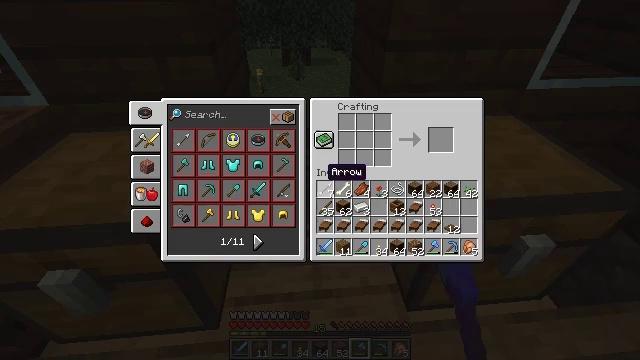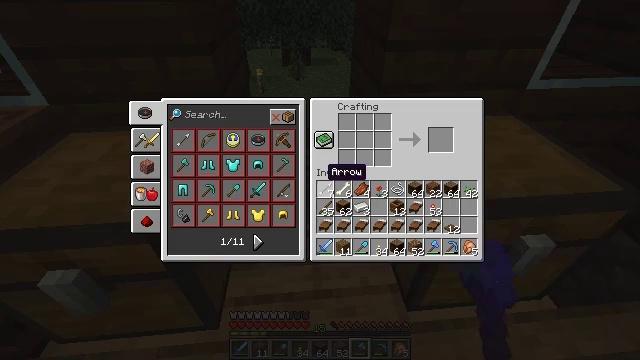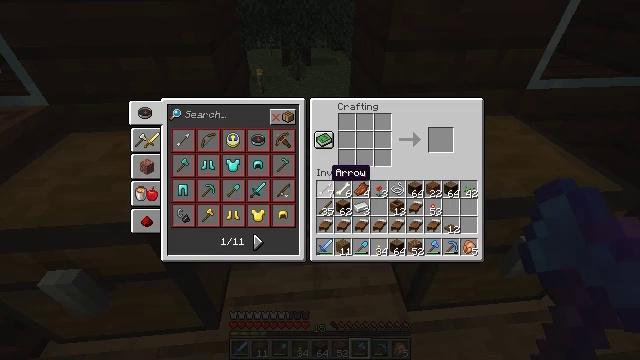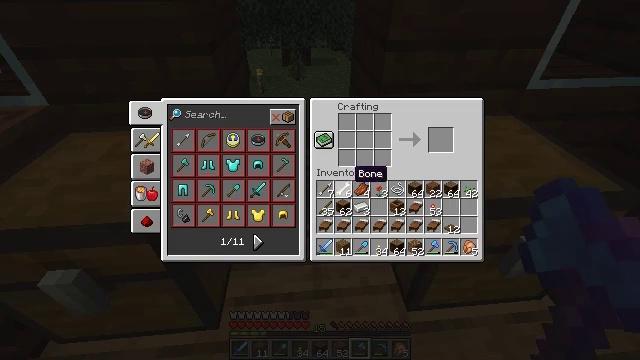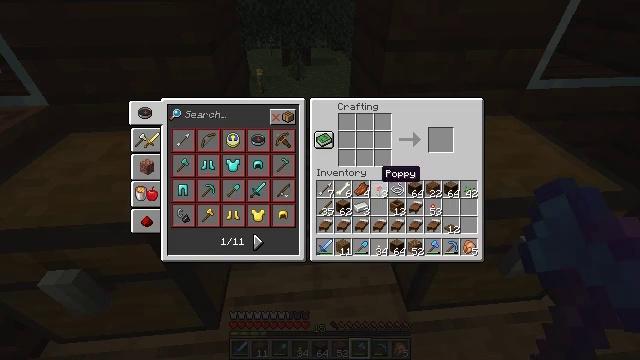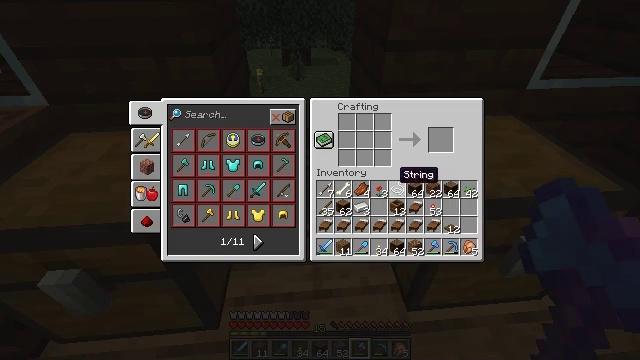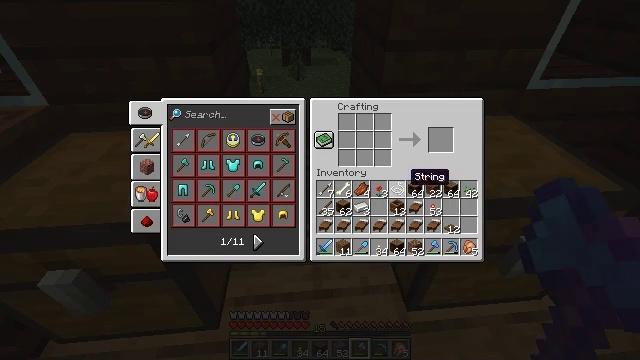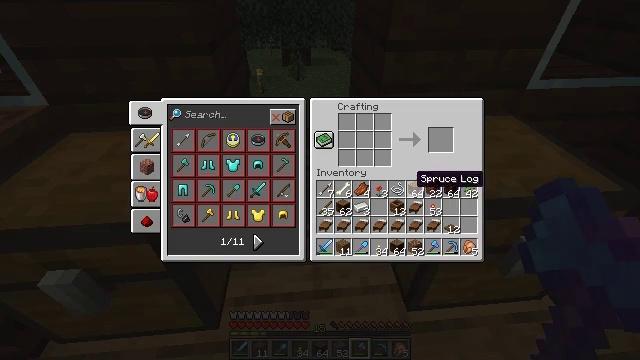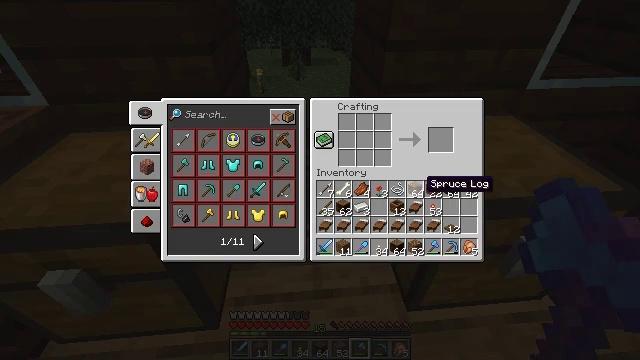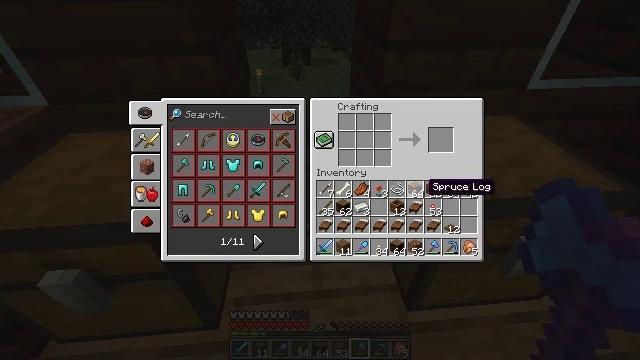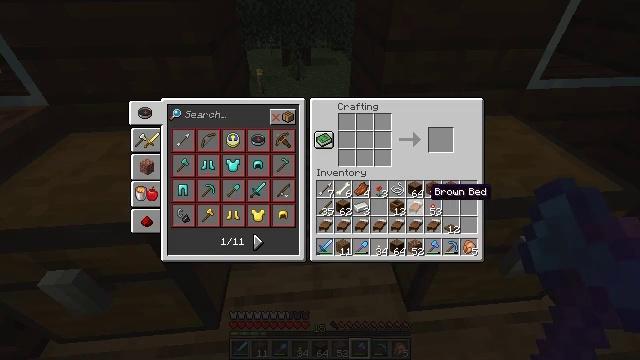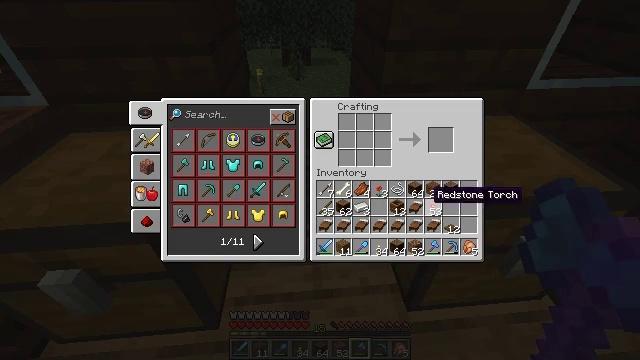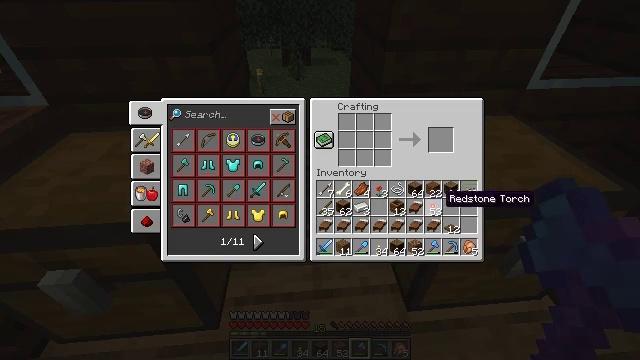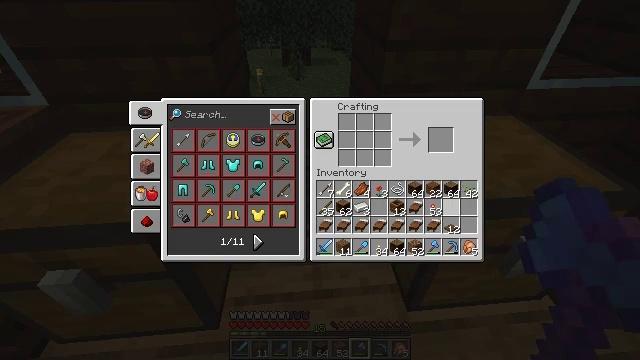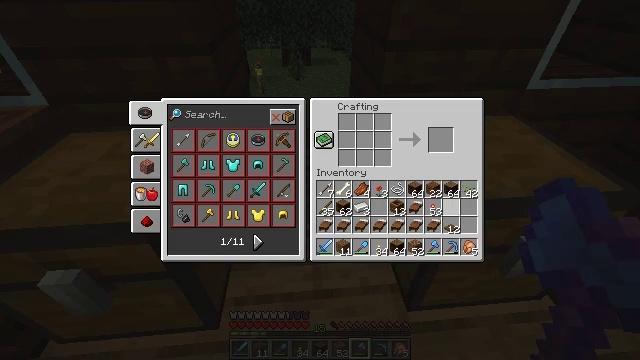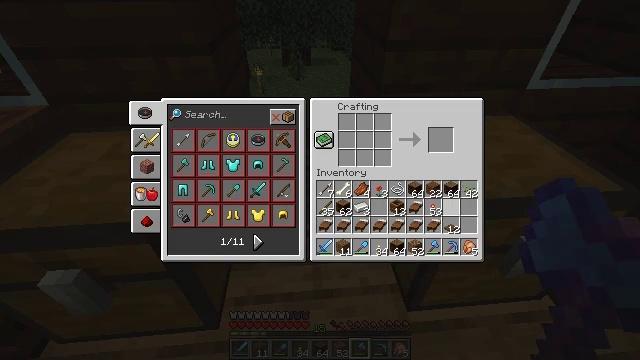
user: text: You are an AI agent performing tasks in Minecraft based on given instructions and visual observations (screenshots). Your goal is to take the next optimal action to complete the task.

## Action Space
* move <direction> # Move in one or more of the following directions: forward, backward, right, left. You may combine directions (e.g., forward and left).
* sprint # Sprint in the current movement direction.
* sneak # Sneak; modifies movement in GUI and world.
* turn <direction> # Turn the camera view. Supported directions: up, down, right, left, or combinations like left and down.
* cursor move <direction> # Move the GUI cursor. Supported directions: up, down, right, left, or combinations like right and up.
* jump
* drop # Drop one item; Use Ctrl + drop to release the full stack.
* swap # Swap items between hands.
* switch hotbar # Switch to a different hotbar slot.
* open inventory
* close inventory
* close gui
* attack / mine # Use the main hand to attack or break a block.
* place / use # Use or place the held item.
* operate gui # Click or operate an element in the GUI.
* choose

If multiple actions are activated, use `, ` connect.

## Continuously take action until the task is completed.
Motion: motion action
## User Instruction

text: Use the crafting table to make a spruce pressure plate.
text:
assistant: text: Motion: no_op
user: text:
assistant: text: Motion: no_op
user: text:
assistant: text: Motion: cursor move right
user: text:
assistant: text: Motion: cursor move right
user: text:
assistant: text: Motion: cursor move right
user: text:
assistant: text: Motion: cursor move right
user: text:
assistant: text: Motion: no_op
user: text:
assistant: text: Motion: cursor move right
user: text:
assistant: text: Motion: no_op
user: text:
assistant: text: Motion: no_op
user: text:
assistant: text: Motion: no_op
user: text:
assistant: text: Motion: cursor move right
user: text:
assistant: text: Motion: no_op
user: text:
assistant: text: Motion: no_op
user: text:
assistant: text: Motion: no_op
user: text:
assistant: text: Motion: no_op
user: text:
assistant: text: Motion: no_op
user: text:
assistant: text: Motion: no_op
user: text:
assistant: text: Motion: cursor move left
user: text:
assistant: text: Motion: cursor move left
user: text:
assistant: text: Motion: cursor move left
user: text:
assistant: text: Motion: cursor move left
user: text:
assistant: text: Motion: cursor move left
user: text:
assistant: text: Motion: no_op
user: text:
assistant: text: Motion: no_op
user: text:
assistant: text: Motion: no_op
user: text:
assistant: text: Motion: no_op
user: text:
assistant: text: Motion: no_op
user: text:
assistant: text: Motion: no_op
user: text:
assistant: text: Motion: cursor move right